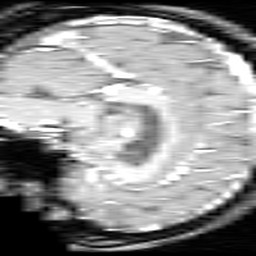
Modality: inplaneT1
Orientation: sagittal
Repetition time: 0.2 s
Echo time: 0.0036 s